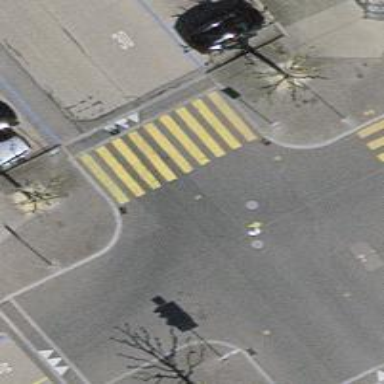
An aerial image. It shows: Zebra crossing on the road.